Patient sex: M
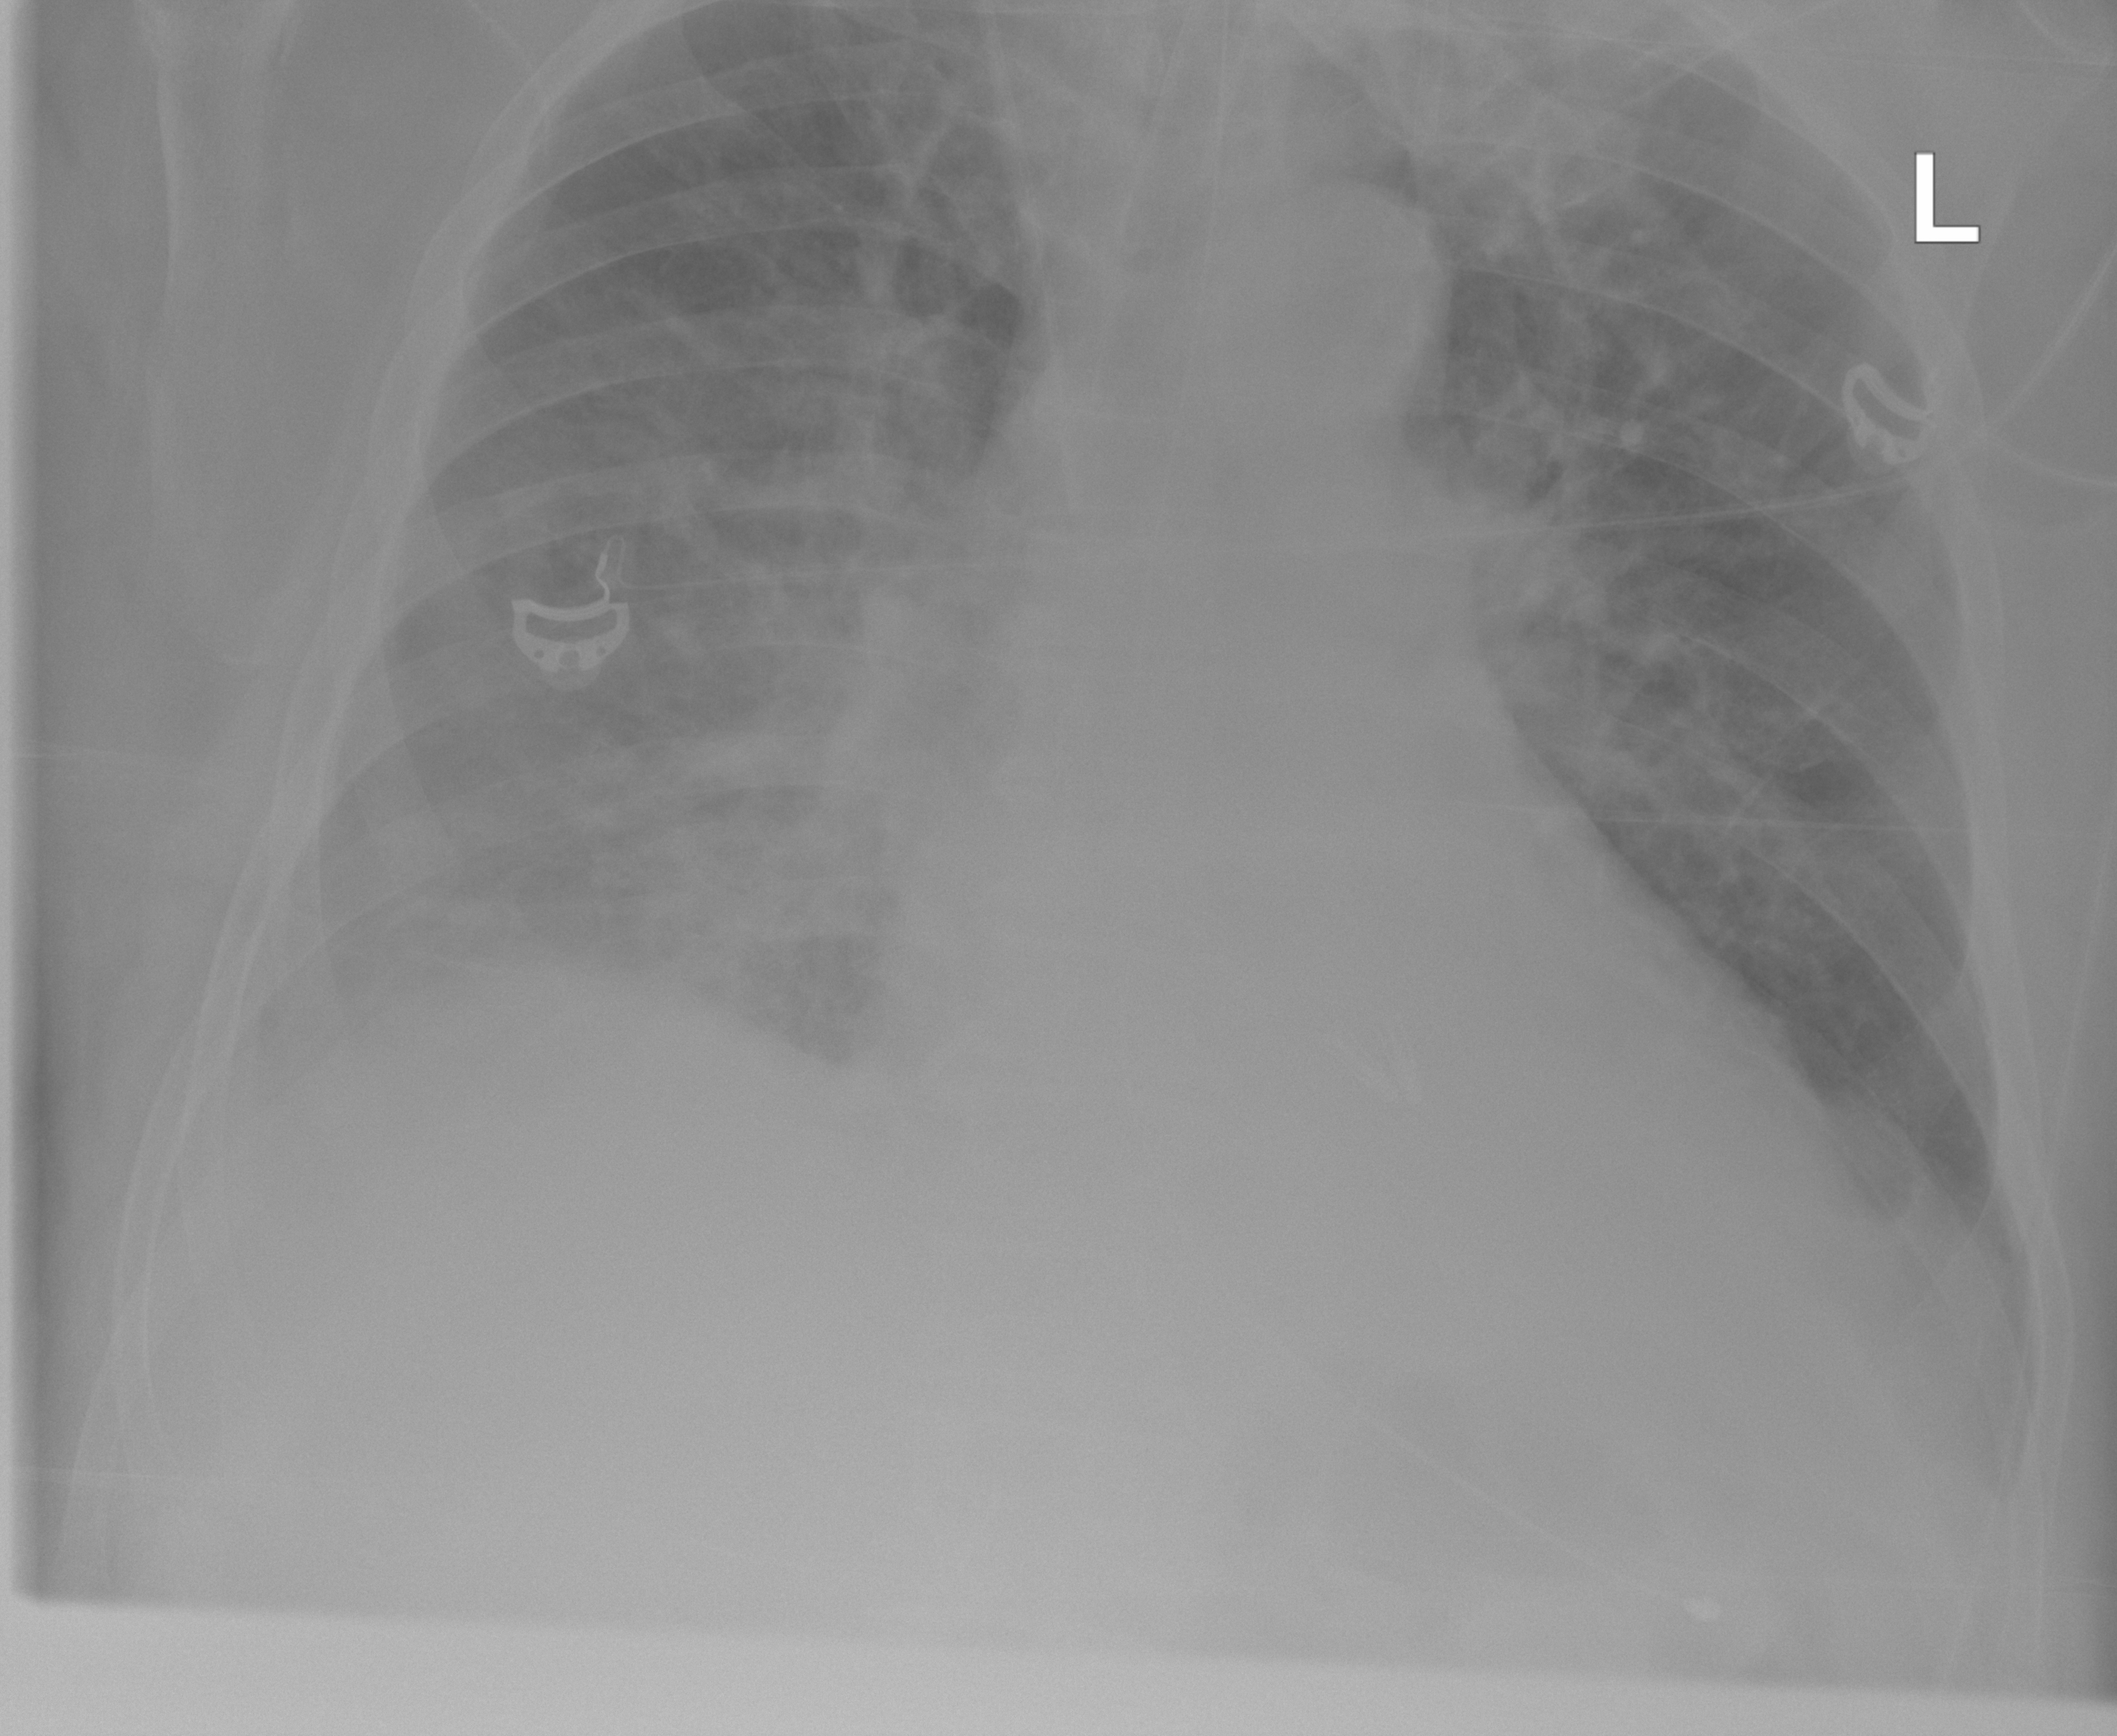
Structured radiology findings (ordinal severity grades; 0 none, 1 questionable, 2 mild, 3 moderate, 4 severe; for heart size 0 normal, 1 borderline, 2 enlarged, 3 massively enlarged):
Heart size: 0
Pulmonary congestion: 1
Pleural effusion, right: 2
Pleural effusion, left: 2
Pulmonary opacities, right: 2
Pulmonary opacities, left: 0
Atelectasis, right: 2
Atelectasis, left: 2